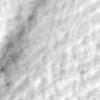
Label: no_change